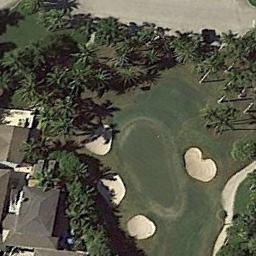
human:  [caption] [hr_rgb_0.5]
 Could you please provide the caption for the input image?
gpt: There is a winding road and a bunker .

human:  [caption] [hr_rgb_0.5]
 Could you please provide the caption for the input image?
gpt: There are a few bunkers and a few paths on a large green lawn on the golf course with many trees and several buildings .

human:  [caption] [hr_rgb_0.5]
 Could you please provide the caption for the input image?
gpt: There are many buildings beside the golf course .

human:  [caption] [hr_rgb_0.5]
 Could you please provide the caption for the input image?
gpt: The golf course has a putting green, Some barrier trees and sandpits and some houses are also in the golf course .

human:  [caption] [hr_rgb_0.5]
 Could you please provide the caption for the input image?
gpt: There are four bunkers with some green trees around on the golf course .